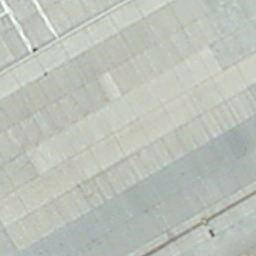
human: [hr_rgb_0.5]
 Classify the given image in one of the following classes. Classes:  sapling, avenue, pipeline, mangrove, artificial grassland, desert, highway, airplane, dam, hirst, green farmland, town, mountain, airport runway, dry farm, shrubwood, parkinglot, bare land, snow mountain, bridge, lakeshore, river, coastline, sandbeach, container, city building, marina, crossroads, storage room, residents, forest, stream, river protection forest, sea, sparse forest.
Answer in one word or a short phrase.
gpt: airport runway